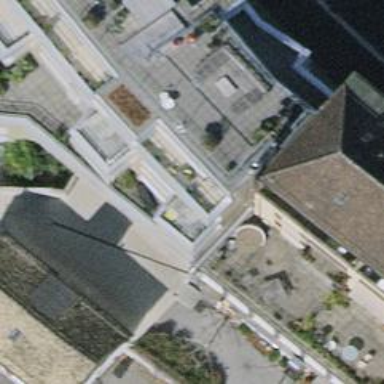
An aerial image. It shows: Footway road through building passage tunnel.